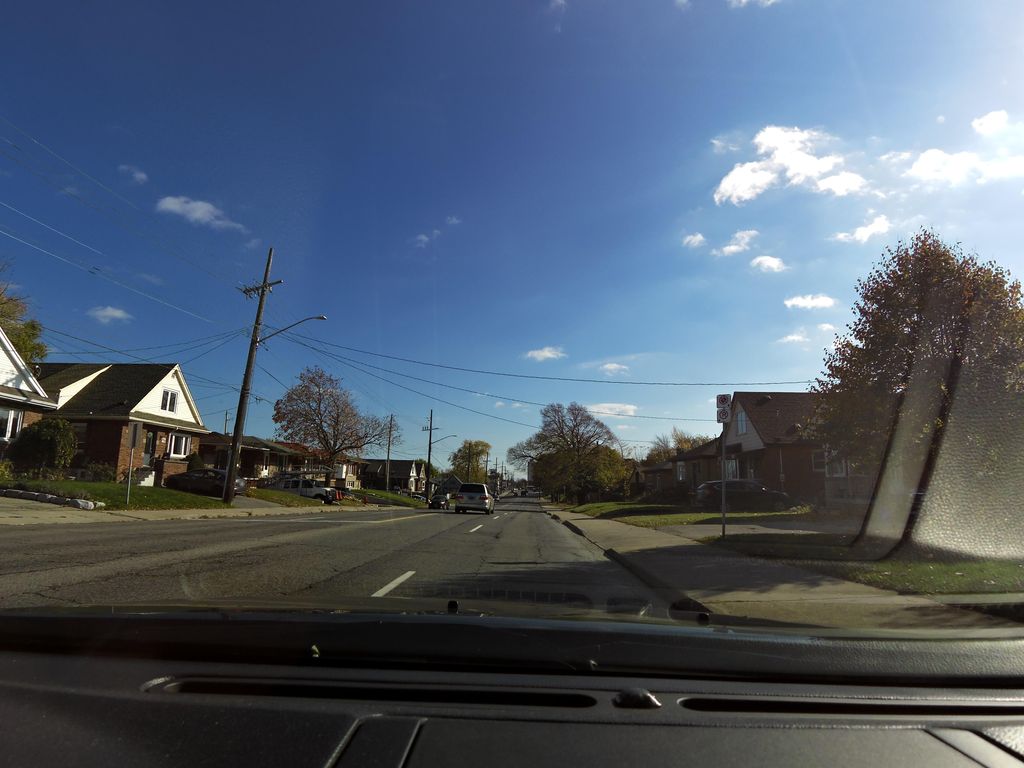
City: hamilton